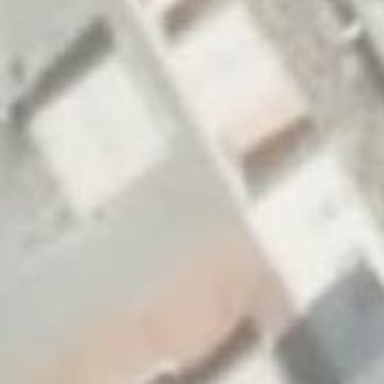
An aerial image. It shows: Part of building.